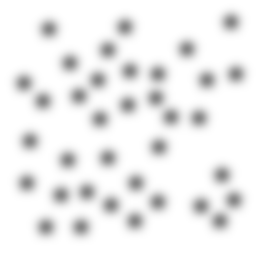
Squares: 0
Triangles: 0
Stars: 36
Total shapes: 36